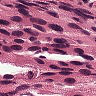
Metastatic tissue present: yes